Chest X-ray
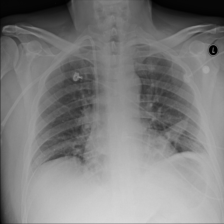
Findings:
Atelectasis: positive
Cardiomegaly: negative
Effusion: negative
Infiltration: positive
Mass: negative
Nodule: negative
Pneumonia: negative
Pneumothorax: negative
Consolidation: negative
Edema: negative
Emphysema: negative
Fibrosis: negative
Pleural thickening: negative
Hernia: negative